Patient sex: F
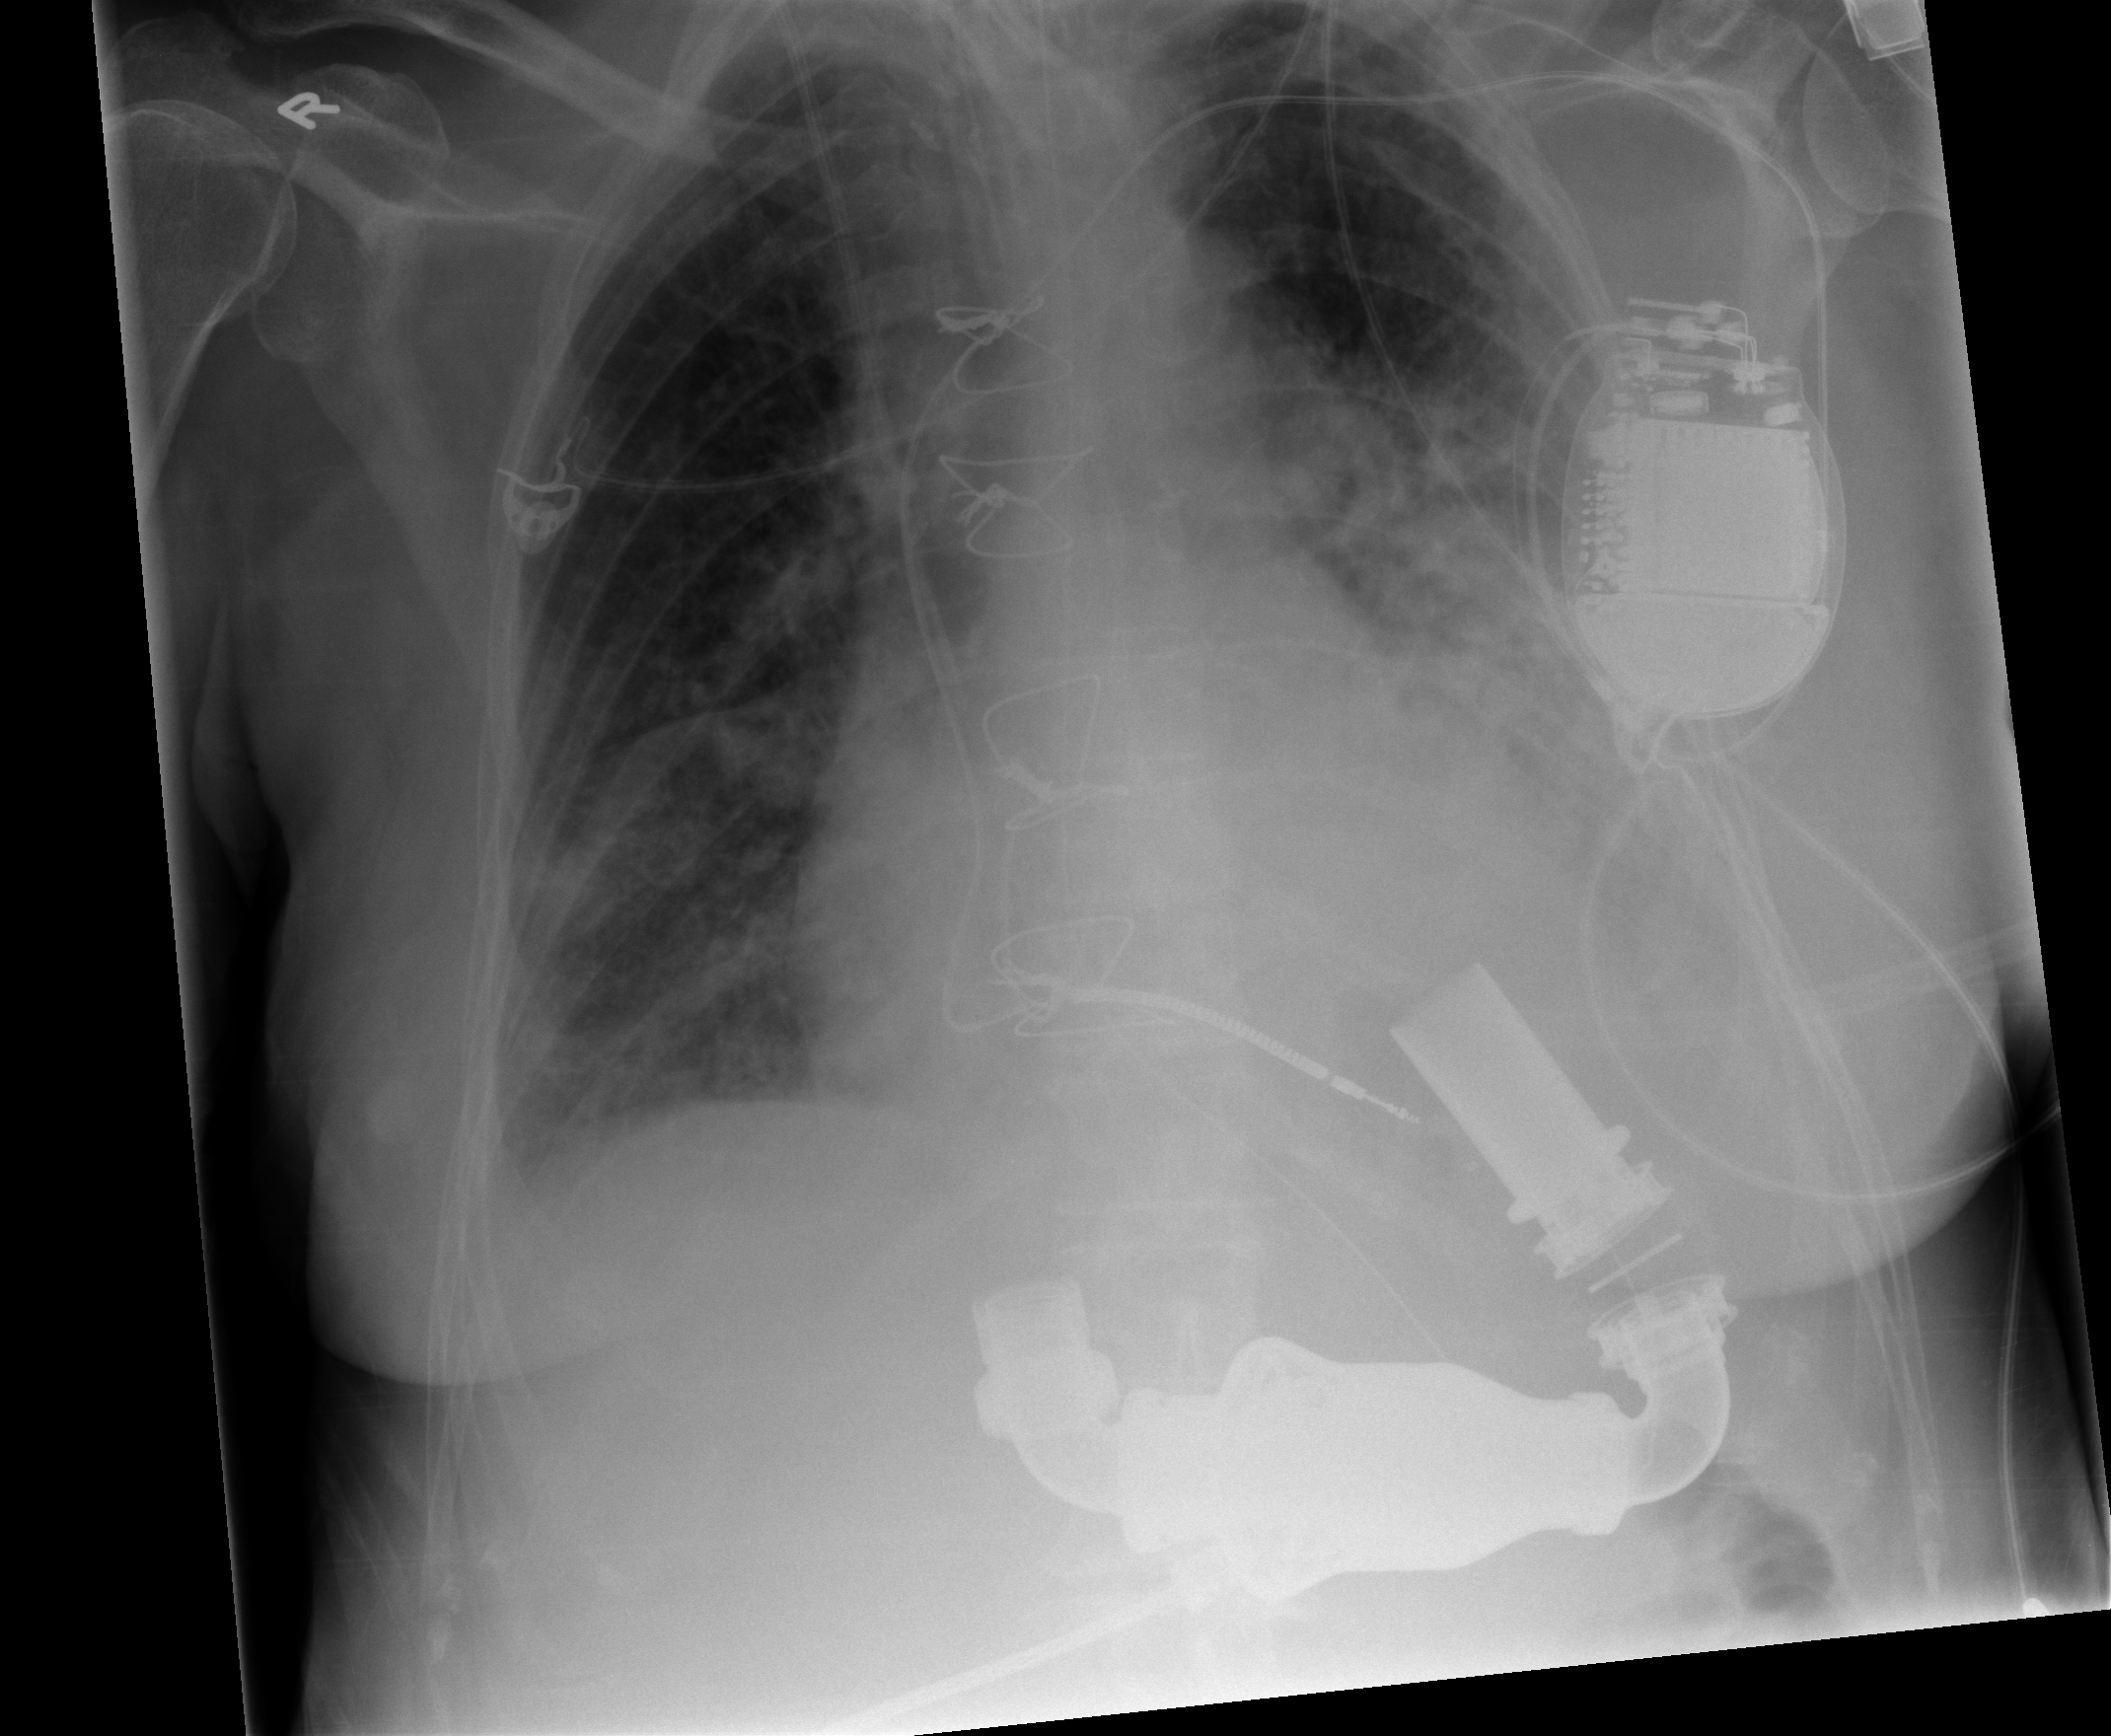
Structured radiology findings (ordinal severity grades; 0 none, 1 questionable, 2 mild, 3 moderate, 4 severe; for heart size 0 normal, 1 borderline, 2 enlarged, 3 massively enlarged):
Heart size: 1
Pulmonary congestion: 3
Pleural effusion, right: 2
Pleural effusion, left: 2
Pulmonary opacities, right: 3
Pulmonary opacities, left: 3
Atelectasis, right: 2
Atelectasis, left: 3